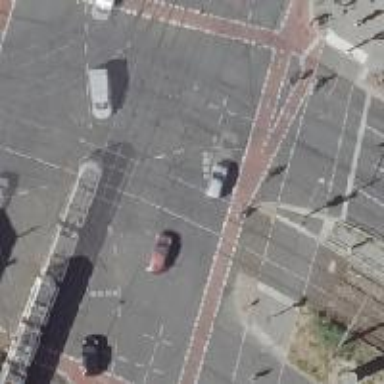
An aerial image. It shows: Tram crossing on the railway.